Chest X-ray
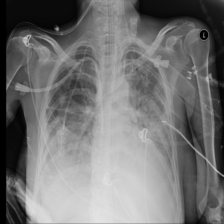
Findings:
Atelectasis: negative
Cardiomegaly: negative
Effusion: negative
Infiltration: negative
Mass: negative
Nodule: negative
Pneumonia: negative
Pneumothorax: negative
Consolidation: negative
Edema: negative
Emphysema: negative
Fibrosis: negative
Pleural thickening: negative
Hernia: negative